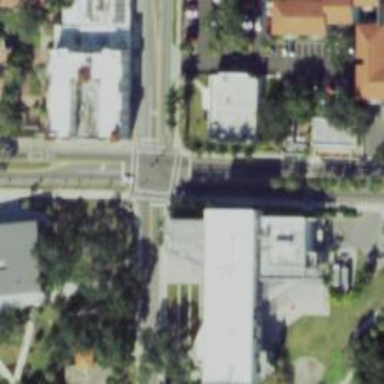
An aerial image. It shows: Marked road crossing.